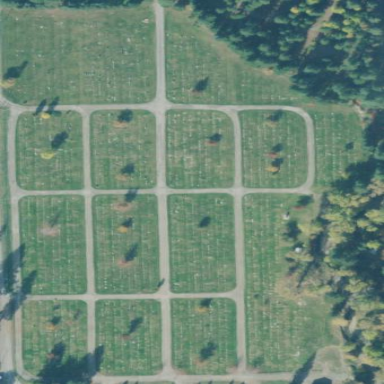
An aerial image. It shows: Cemetery.